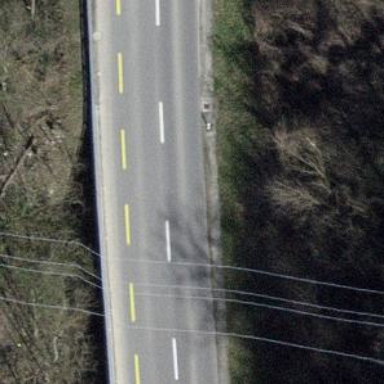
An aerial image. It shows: Secondary road with lane designated for cycling on the left side. The road surface is asphalt.